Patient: sex F, age 75
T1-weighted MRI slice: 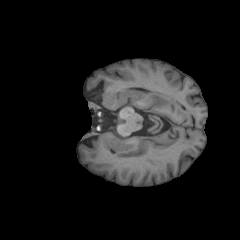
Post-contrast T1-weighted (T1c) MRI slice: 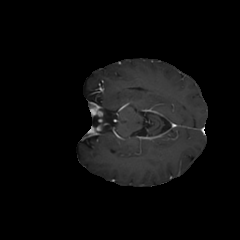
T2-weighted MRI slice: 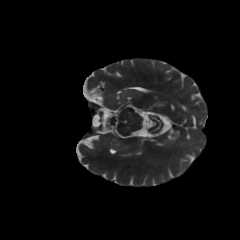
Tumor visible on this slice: no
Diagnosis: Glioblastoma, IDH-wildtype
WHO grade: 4